Question: I found that if there is a 'a' link in the page which does not link to a new page,then when user click it,there will be a dotted line around the element,it will only disappear when user click anything else in the page,how to remove this?
Example:

Note the dotted line around the element 'Section 2'.
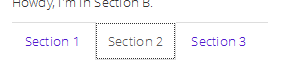
Answer: Use 'outline:none' to anchor tag class